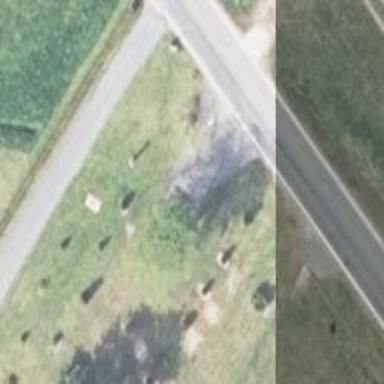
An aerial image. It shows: Post milestone.